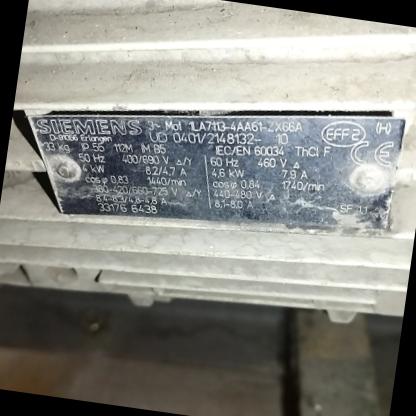
Klasa: tabliczka-znamionowa